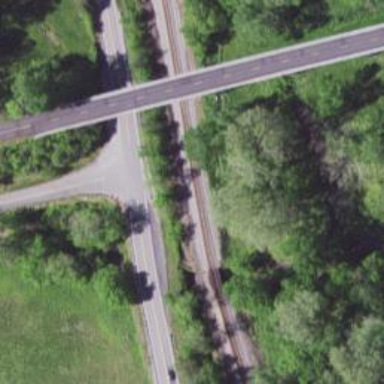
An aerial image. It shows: Trunk link highway.